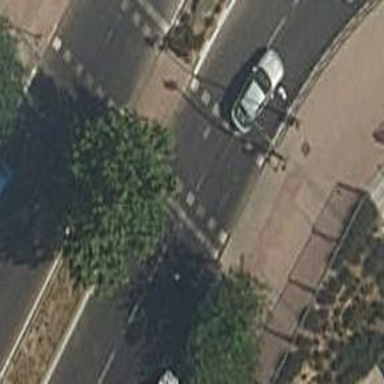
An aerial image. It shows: Crossing with traffic signals.